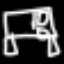
Label: bed